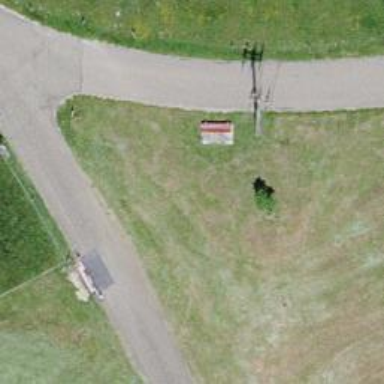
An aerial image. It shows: Bench for seating.